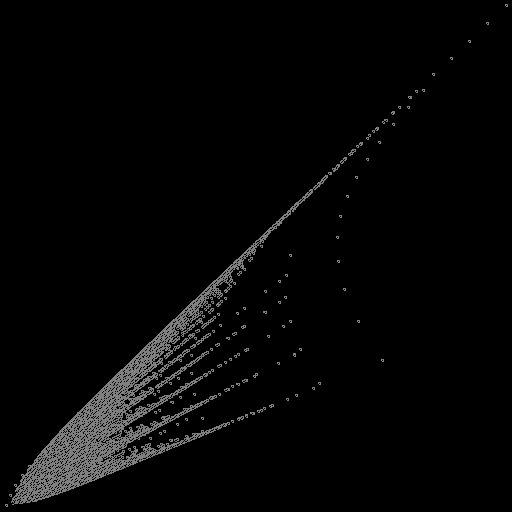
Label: drumlin